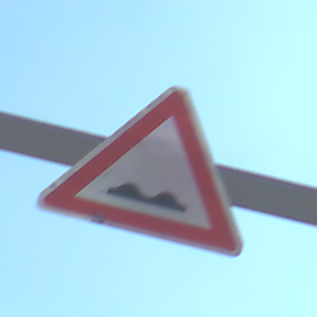
Verkehrszeichen: UnebeneFahrbahn
Umgebung: Outdoor, Urban
Tageszeit: Midday
Wetter: Clear
Licht: Natural
Jahreszeit: NotSpecified
Kontrast: HighContrast